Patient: sex M, age 71
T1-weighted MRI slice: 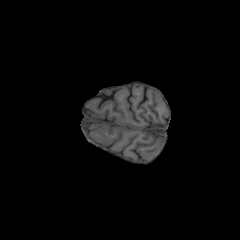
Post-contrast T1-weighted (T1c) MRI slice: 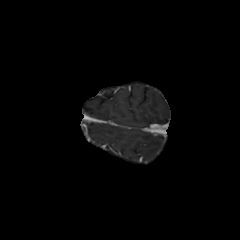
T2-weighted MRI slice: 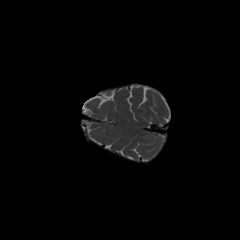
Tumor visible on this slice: no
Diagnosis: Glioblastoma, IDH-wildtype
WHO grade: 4